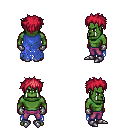
a pixel art fantasy rpg character, male body template, orc, green skin, blue tattered cape, magenta pants, ruby red bedhead hairstyle, metal gloves, metal boots, four views (front, back, left, right), 2x2 character sprite sheet, small pixel art, hard edges, no anti-aliasing